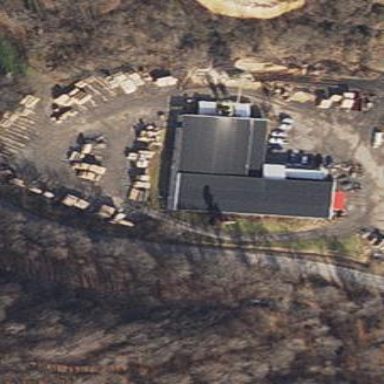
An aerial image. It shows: Sawmill building.